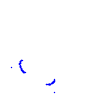
Particle: pion